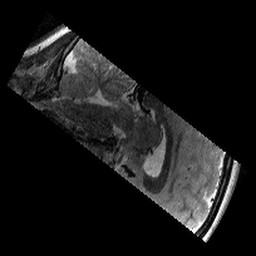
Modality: T2w
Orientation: sagittal
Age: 11
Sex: male
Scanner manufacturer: siemens
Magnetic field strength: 3 T
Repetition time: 9.23 s
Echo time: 0.067 s